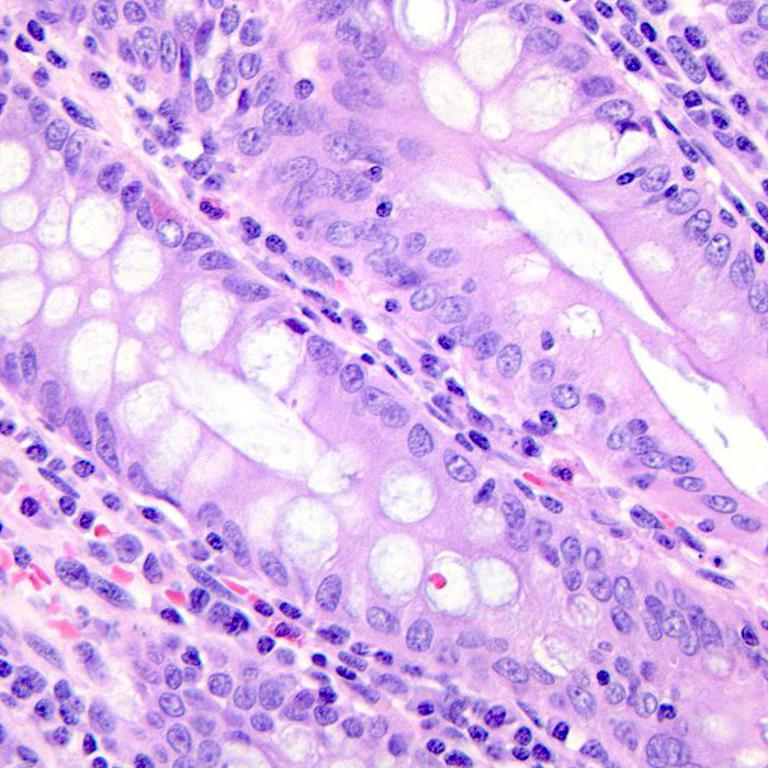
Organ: colon
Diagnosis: benign